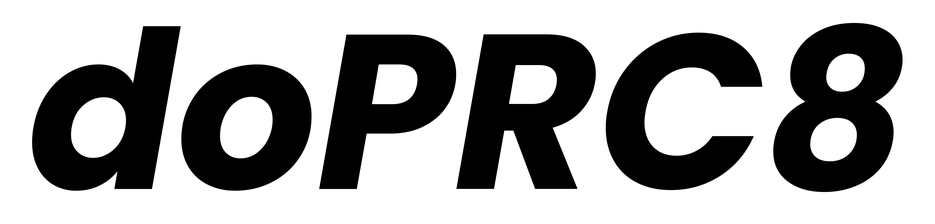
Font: Poppins-BoldItalic